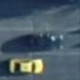
Vehicle type: Car